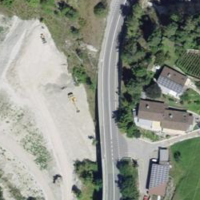
EUNIS habitat code: 55
Species observed at this site:
Corvus corax